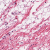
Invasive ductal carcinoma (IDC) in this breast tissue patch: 0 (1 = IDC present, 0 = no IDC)